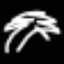
Label: palm tree